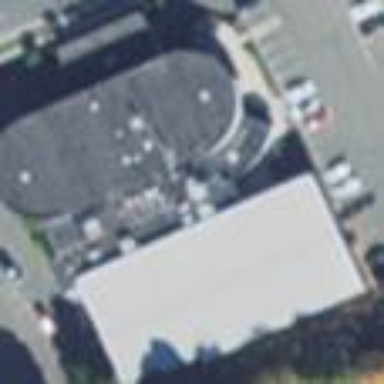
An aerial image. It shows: Retail building.